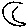
Label: moon